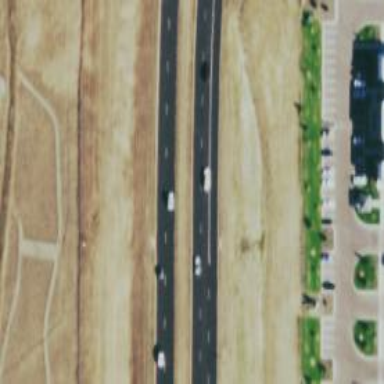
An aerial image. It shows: Expressway with asphalt surface classified as trunk highway.